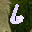
Label: 6